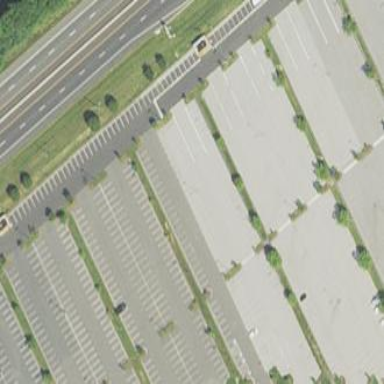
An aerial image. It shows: Parking space.